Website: ulta-beauty
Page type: billing-address
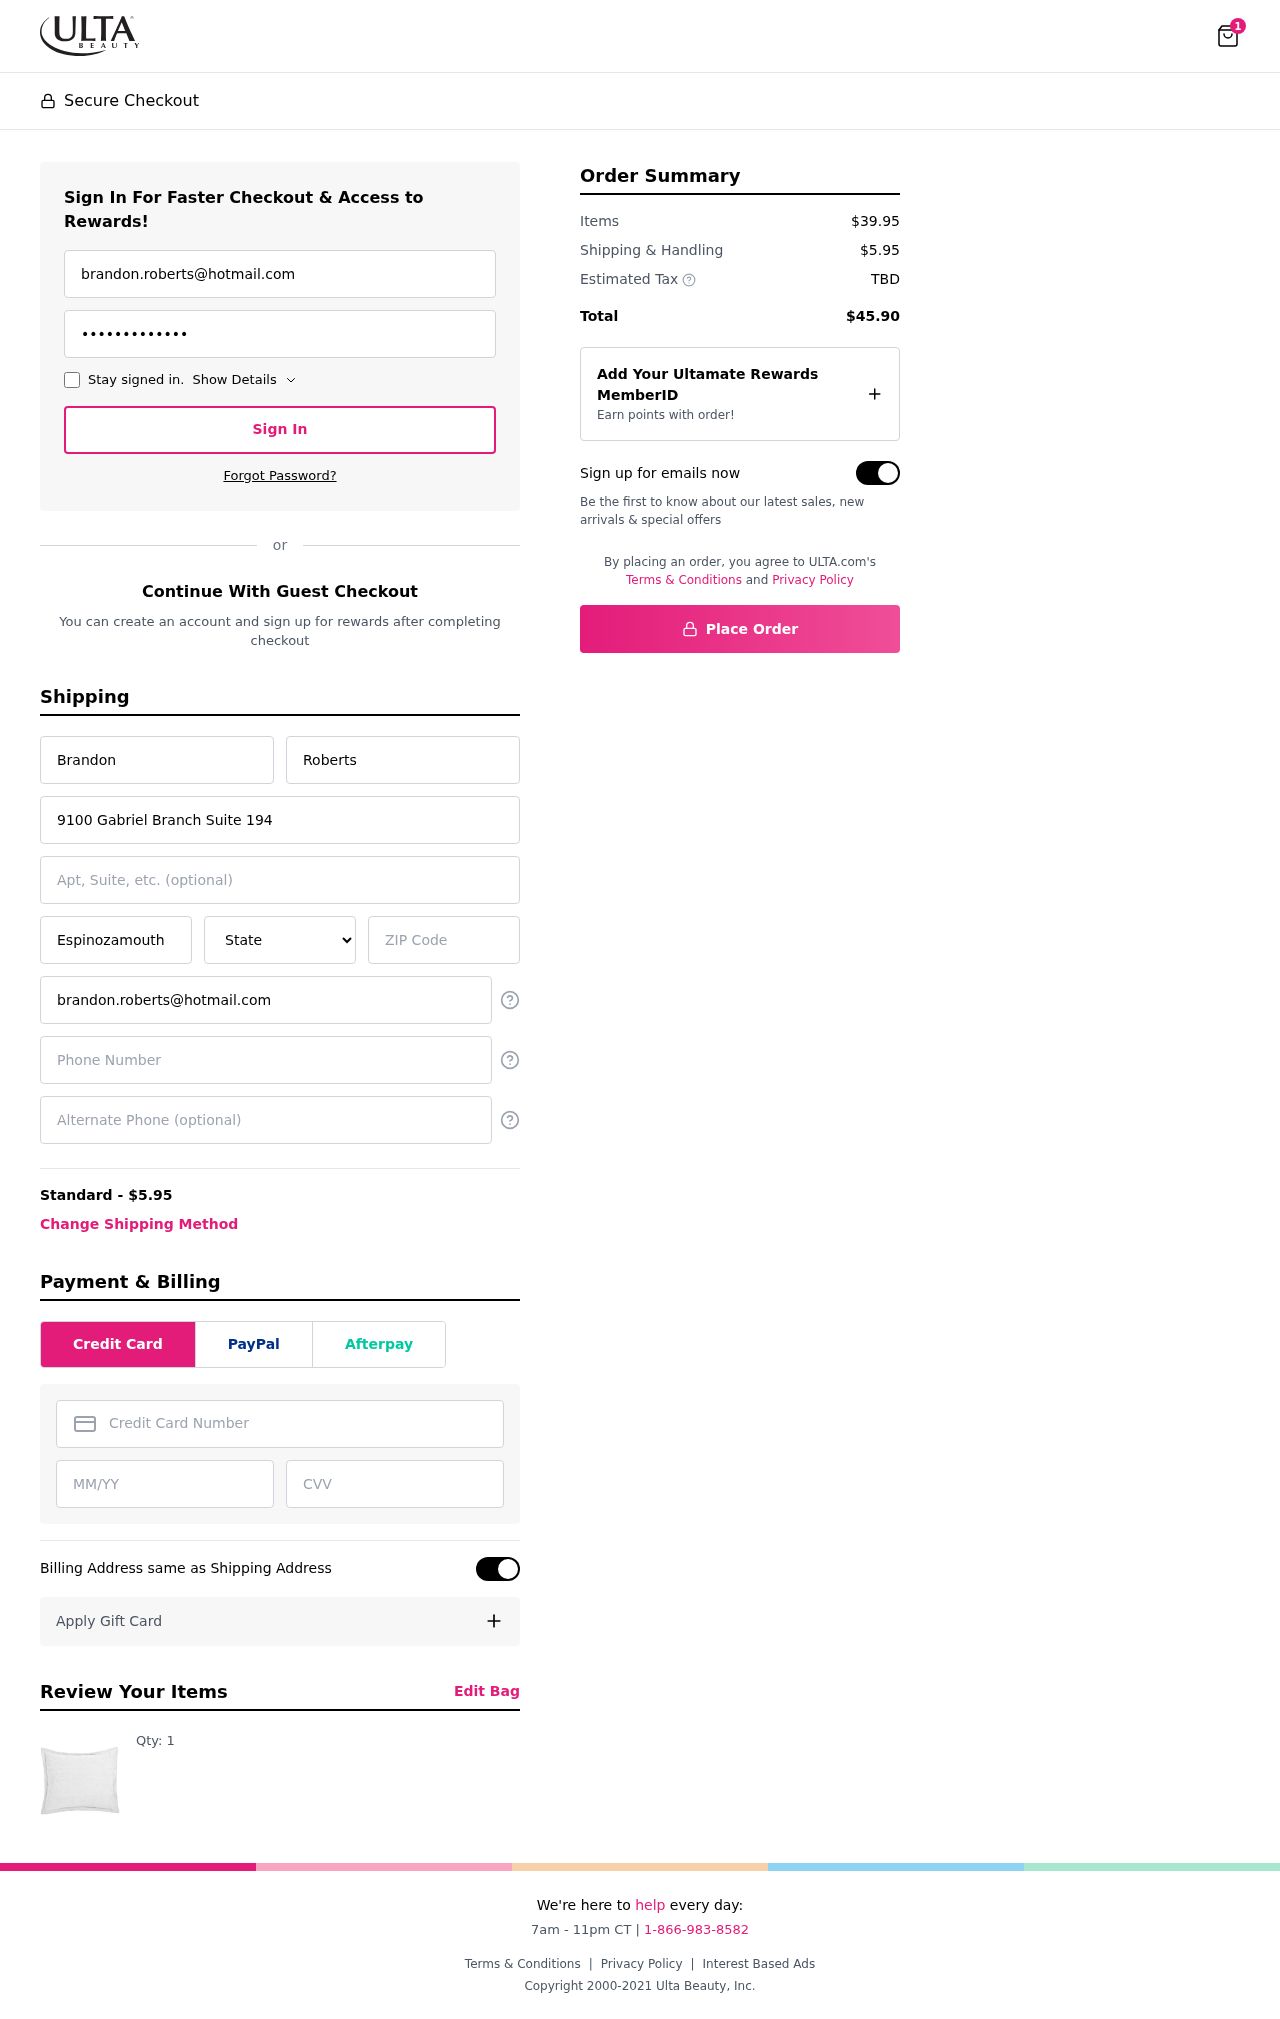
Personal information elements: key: PII_STATE
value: New York
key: PII_EMAIL
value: brandon.roberts@hotmail.com
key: PII_FIRSTNAME
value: Brandon
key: PII_LASTNAME
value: Roberts
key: PII_STREET
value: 9100 Gabriel Branch Suite 194
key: PII_CITY
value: Espinozamouth
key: PII_POSTCODE
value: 52537
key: PII_PHONE
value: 7108667334
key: PII_CARD_NUMBER
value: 6537 8310 4806 6390
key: PII_CARD_EXPIRY
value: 08/28
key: PII_CARD_CVV
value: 119
Product elements: key: PRODUCT1_QUANTITY
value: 1
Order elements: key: ORDER_NUM_ITEMS
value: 1
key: ORDER_SHIPPING_COST
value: $5.95
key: ORDER_SUBTOTAL
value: $39.95
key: ORDER_TOTAL
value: $45.90